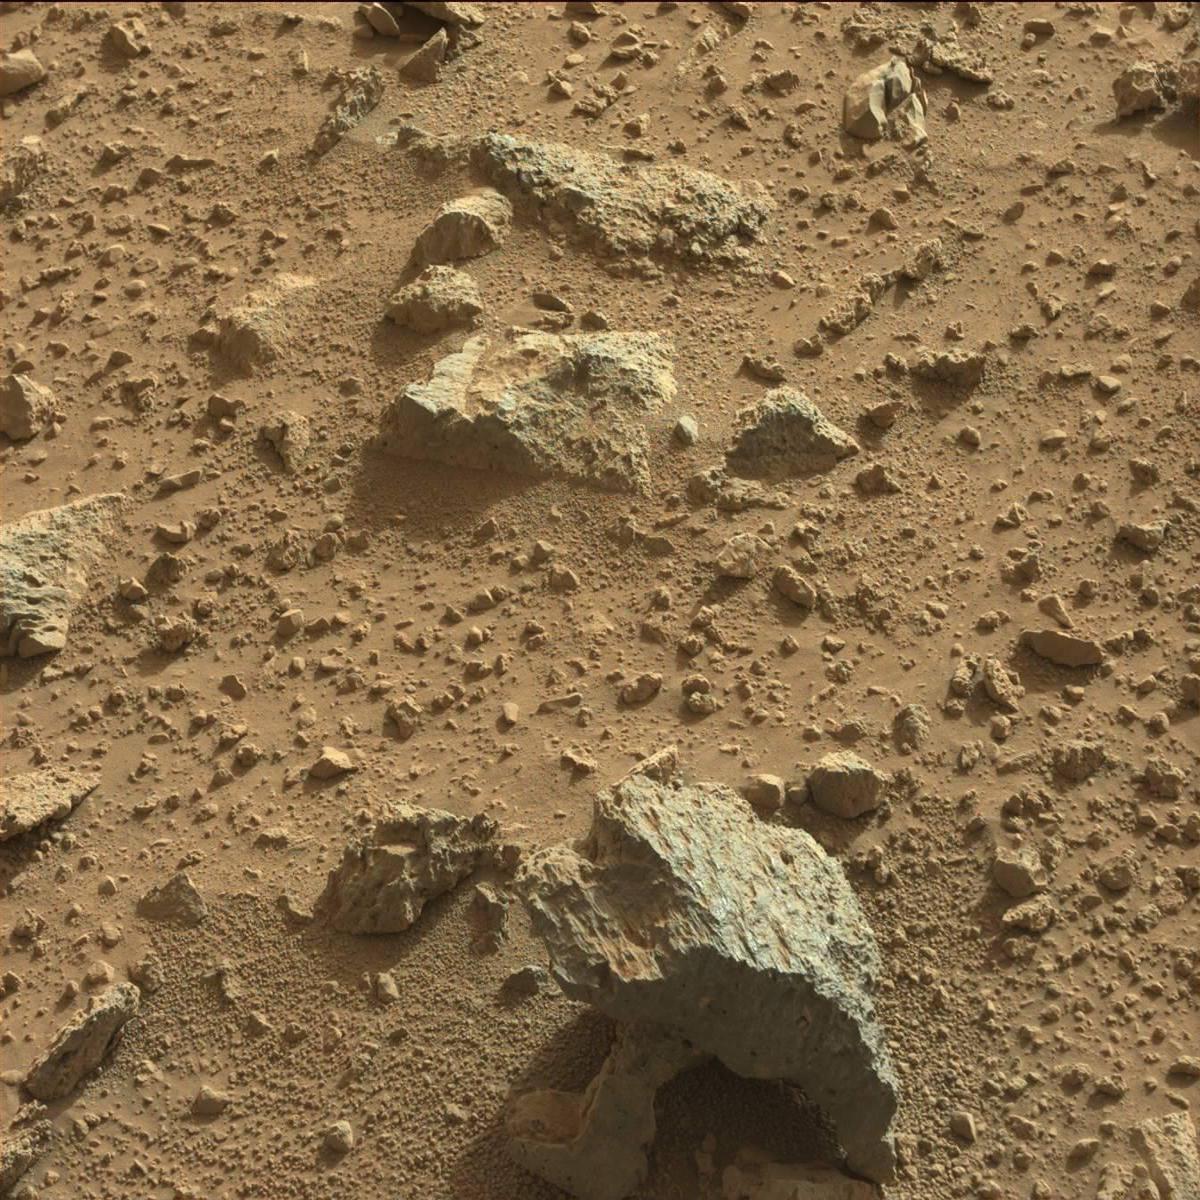
Terrain classes present: Bedrock, Rock, Sand / Soil